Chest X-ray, AP view. Patient: 64 years old, sex M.
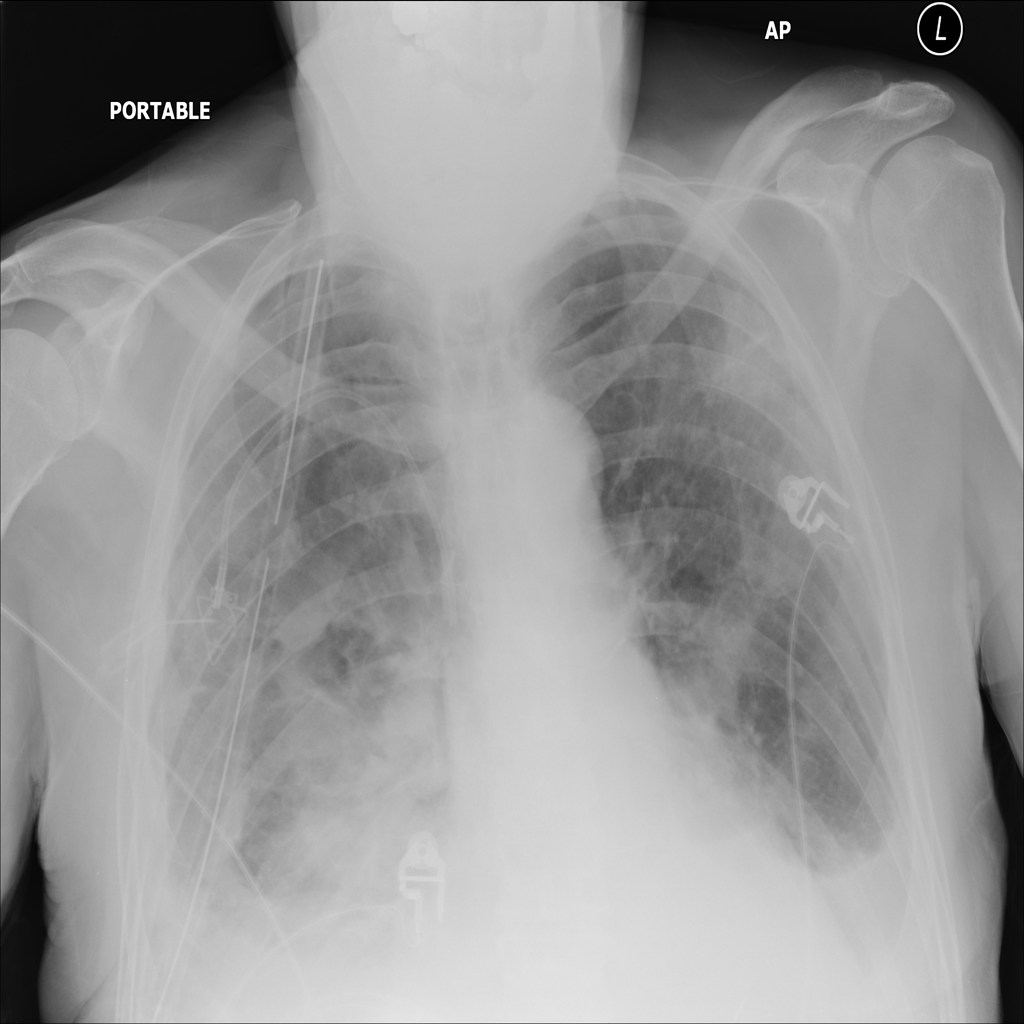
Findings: Atelectasis, Effusion, Infiltration, Pneumothorax